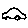
Label: car